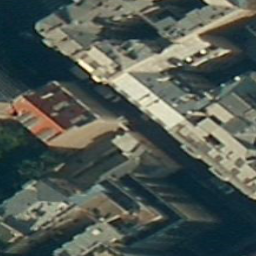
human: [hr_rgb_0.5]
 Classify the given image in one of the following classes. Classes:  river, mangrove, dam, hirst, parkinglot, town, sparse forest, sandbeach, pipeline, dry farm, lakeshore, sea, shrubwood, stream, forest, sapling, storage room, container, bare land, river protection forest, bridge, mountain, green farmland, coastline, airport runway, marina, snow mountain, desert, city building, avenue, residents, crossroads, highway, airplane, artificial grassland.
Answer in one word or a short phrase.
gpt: city building